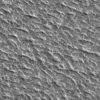
Label: not_dusty